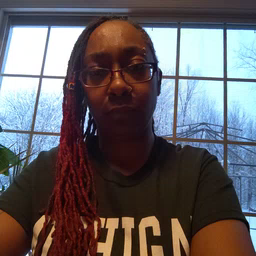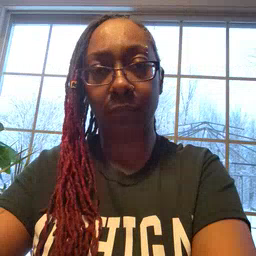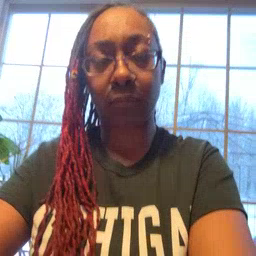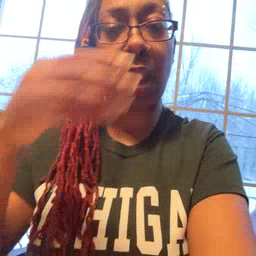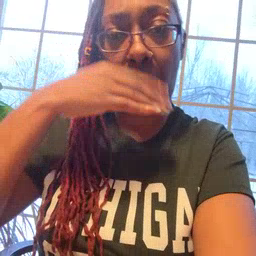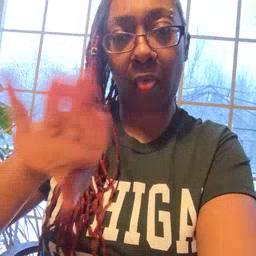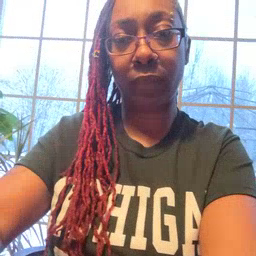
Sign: elephant